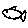
Label: fish